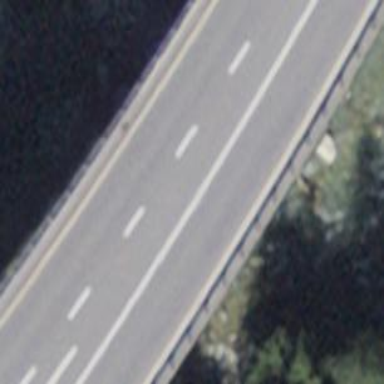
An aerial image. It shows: Primary highway on asphalt bridge.